Field crop: maize
Growth stage: 1
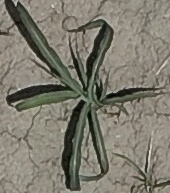
Species: sorghum